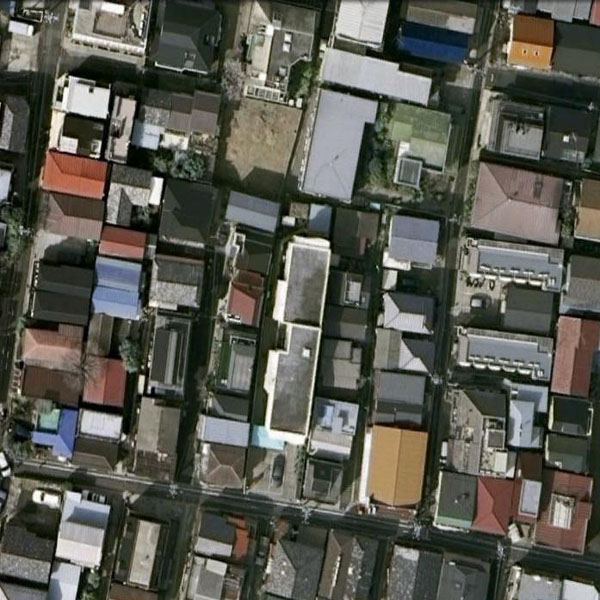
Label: Residential